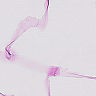
Metastatic tissue present: no